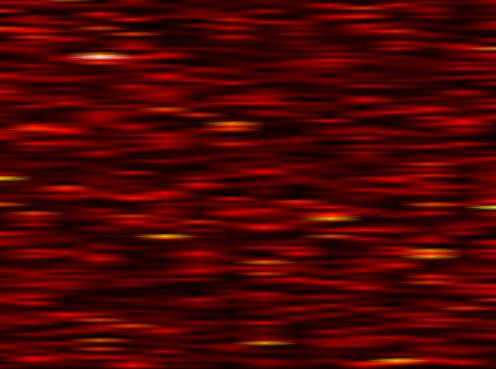
Label: UFMC